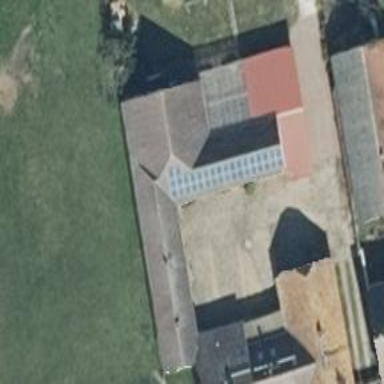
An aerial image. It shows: Solar photovoltaic panel generator placed on the roof.